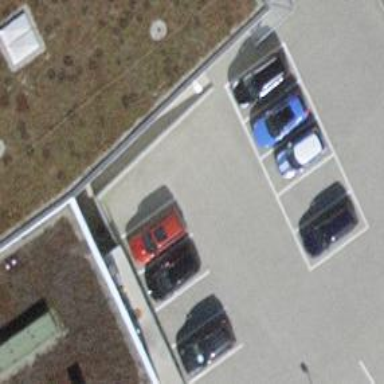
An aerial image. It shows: Asphalt parking aisle designated as service road.